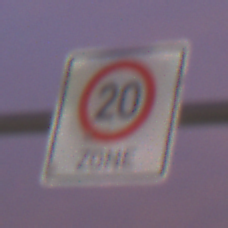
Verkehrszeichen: BeginnZone20
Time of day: SunriseSunset
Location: Outdoor (Urban)
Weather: PartlyCloudy
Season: NotSpecified
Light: Artificial